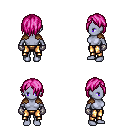
a pixel art fantasy rpg character, female body template, dark elf, purple skin, leather shoulder armor, gold greaves, pink bangs hairstyle, metal gloves, four views (front, back, left, right), 2x2 character sprite sheet, small pixel art, hard edges, no anti-aliasing